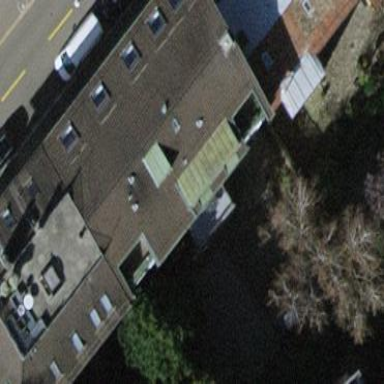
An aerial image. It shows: Building with tile roof.